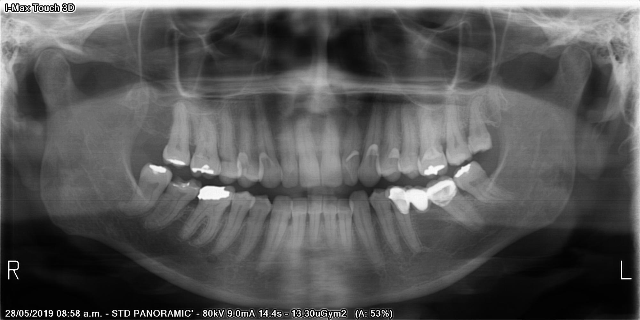
adult